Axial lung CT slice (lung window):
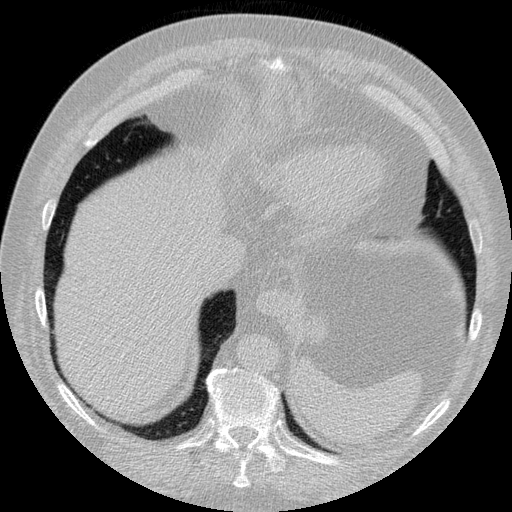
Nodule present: no